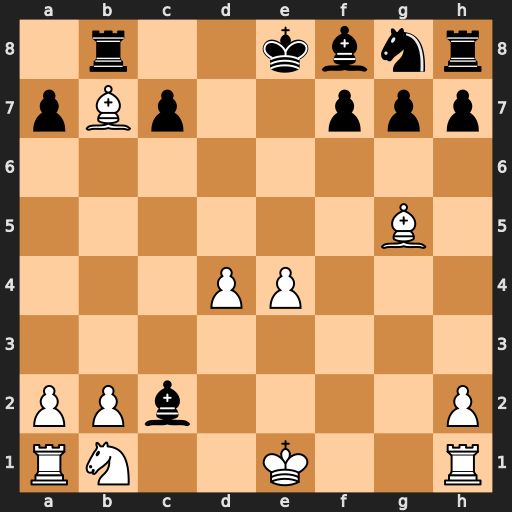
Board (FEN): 1r2kbnr/pBp2ppp/8/6B1/3PP3/8/PPb4P/RN2K2R
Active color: w
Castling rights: KQk
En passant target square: -
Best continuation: Bc6#